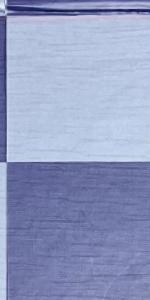
Label: Empty